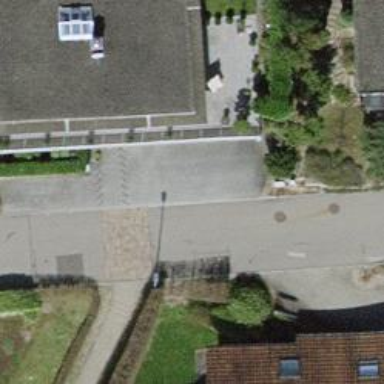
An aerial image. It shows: Set of steps on the road.